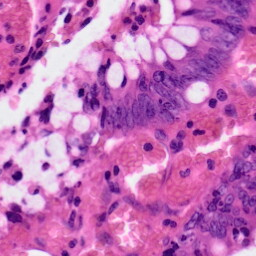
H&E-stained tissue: Colon